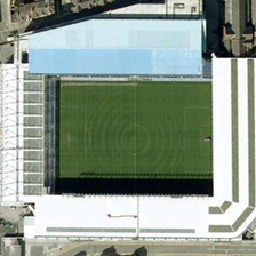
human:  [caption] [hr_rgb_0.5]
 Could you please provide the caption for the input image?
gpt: There's a square stadium with the roofs caved in and a parking lot around.

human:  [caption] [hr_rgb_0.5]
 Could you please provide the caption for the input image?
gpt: There's a square stadium with steep roof buildings and a parking lot around it.

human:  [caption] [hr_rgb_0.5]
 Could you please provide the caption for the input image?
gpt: There is a square stadium with sloping roof buildings and a parking lot.

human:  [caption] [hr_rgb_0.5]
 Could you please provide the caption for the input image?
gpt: There is a square stadium with a pictured roof building and parking lot.

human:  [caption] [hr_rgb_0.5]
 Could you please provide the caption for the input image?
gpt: There's a square stadium with the roofs caved in and a parking lot around.